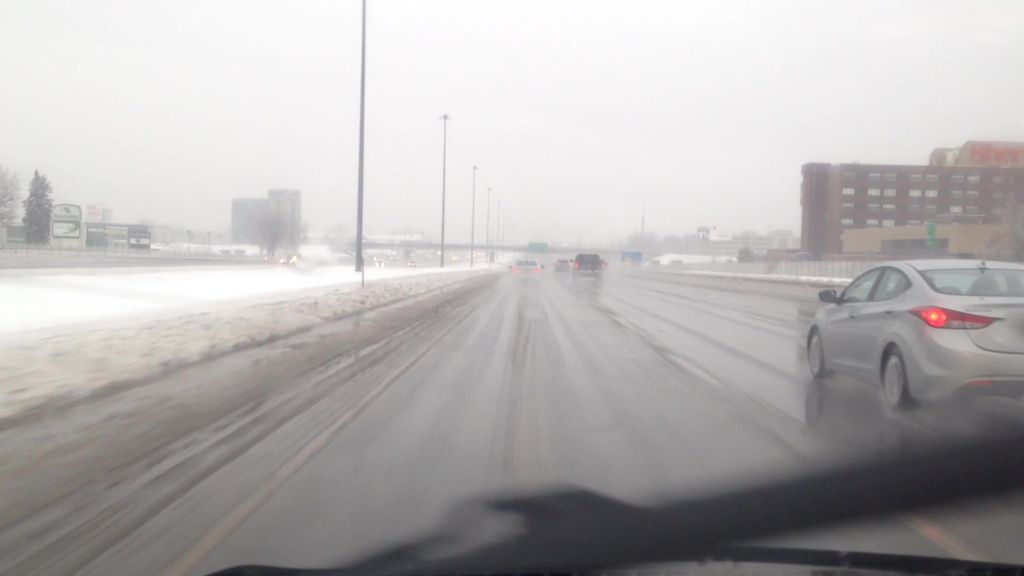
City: montreal